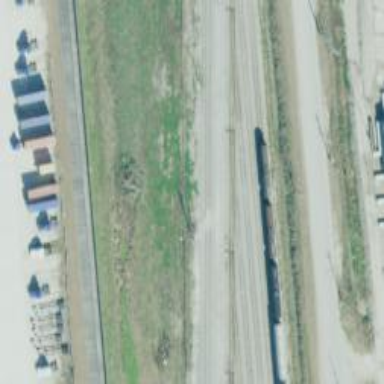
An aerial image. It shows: Railway yard.